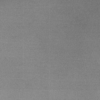
Label: dusty